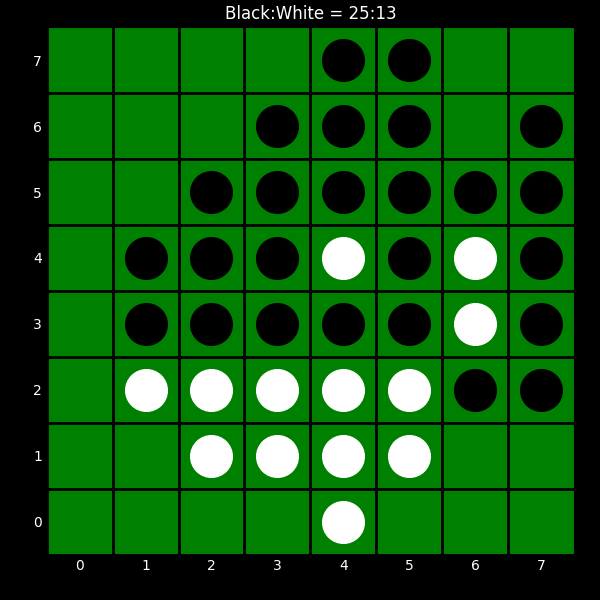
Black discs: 25
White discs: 13